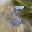
Label: 5